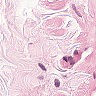
Metastatic tissue present: no